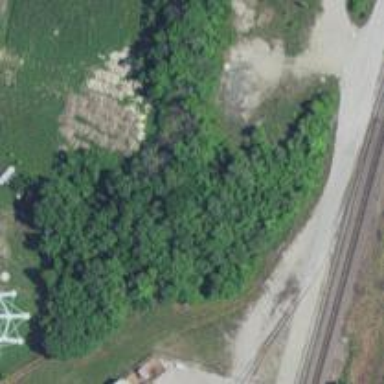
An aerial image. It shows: Abandoned railway.